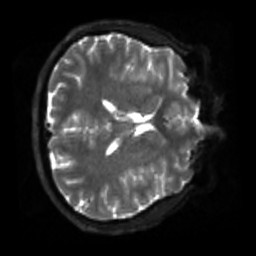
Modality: sbref
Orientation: axial
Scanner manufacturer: siemens
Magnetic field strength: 3 T
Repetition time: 4 s
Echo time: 0.0594 s